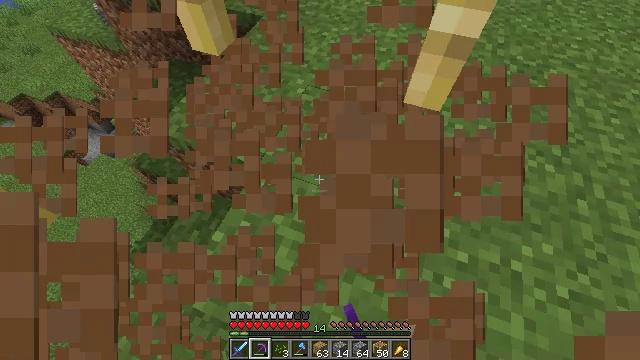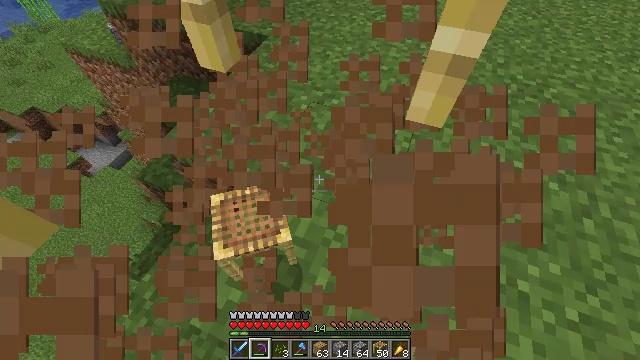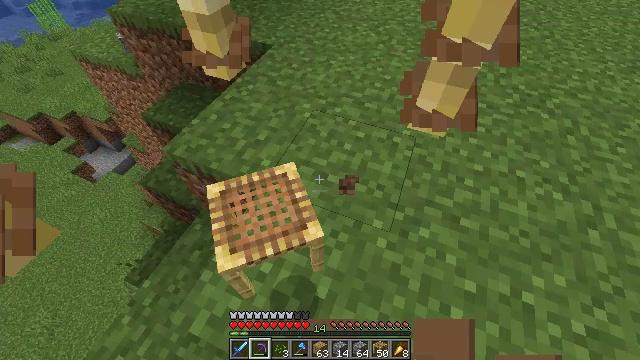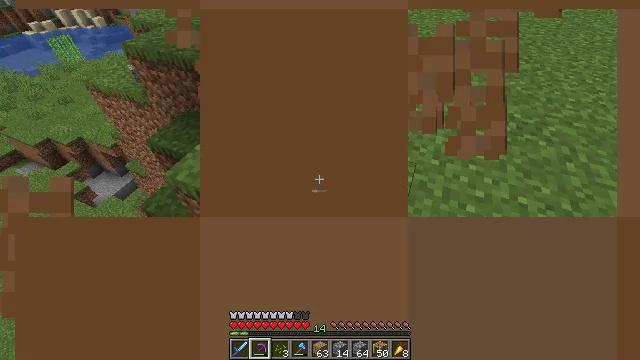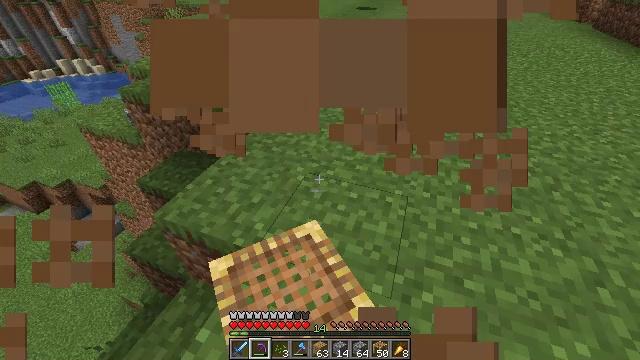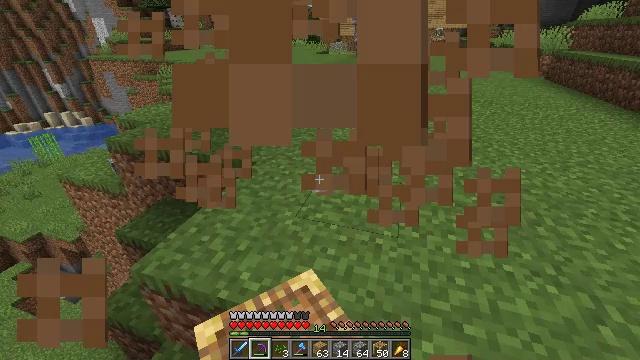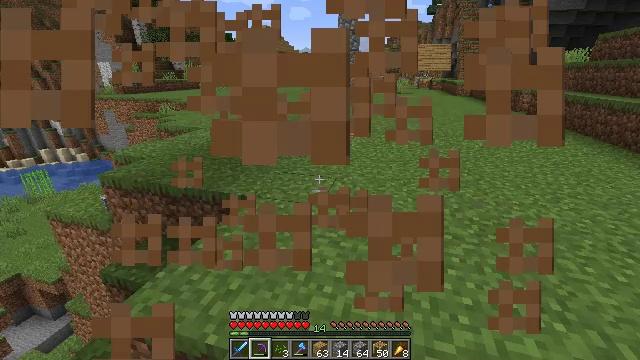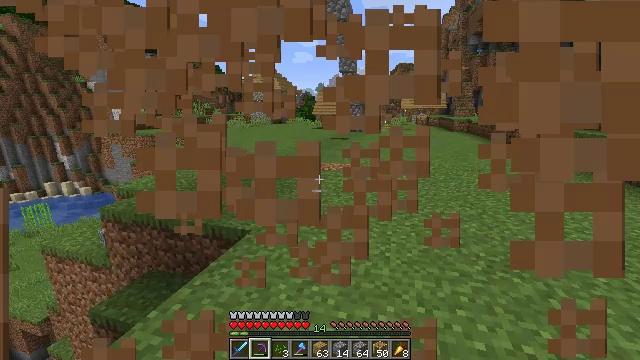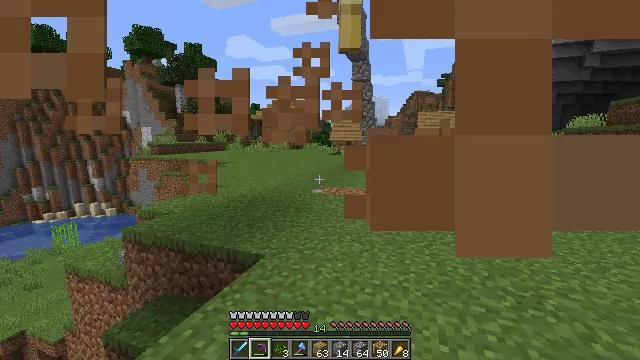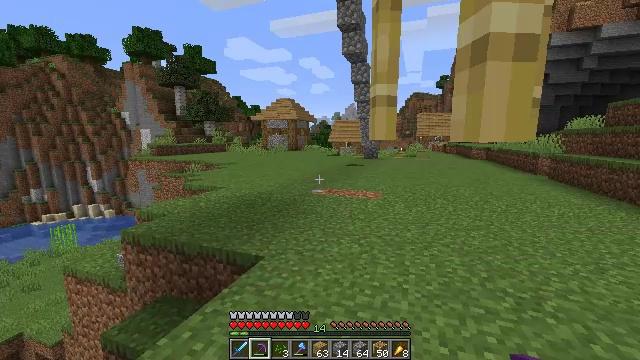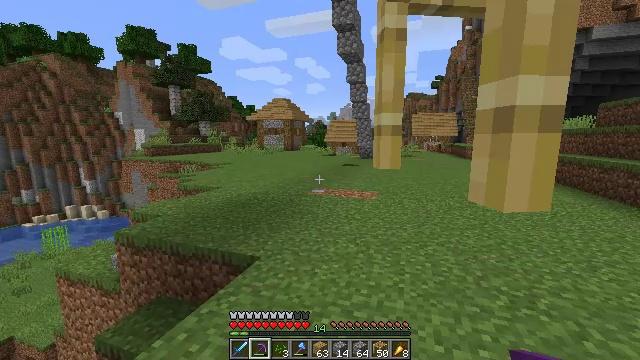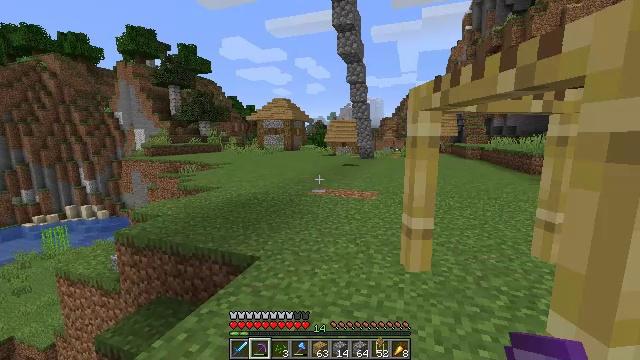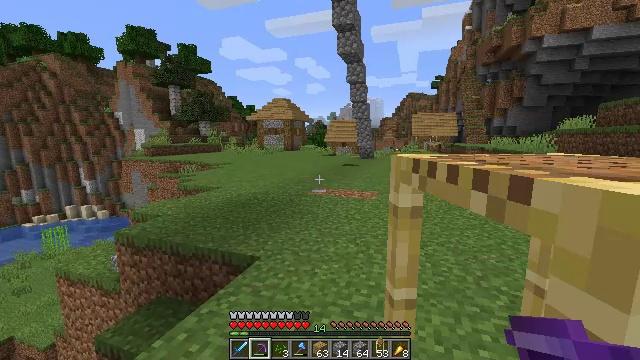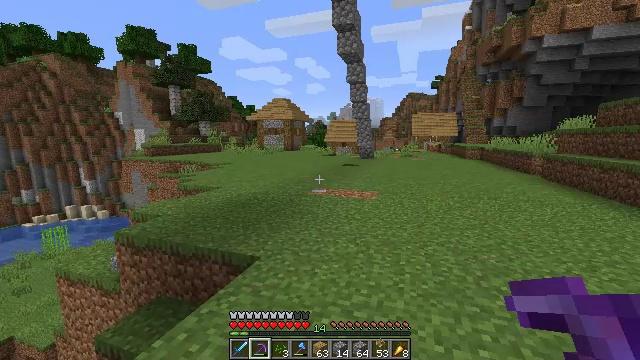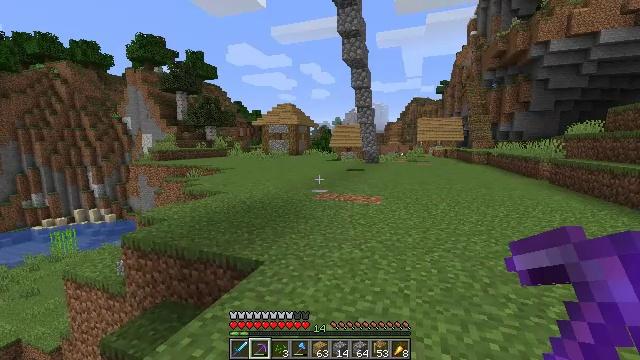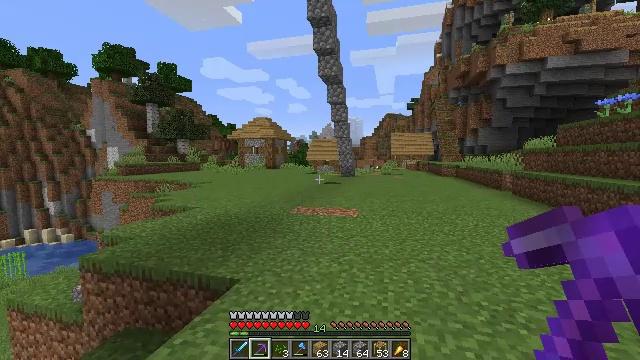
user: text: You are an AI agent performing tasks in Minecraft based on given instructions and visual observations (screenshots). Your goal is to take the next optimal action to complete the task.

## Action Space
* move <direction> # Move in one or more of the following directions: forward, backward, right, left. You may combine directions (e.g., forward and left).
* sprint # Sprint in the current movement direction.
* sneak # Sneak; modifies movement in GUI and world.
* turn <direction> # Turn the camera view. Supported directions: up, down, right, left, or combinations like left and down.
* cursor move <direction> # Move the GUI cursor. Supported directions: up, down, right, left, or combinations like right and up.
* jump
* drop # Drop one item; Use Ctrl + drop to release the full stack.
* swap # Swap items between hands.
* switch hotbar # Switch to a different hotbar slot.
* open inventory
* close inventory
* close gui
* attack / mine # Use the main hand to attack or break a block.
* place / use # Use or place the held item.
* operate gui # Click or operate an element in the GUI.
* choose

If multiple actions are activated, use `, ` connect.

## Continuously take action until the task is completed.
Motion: motion action
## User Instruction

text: Collect tall grass by breaking it.
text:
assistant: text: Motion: turn up
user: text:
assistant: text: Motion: turn up
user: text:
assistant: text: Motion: turn up
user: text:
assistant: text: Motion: turn right and up
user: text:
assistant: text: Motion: turn right and up
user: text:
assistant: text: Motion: turn right and up
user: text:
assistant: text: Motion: turn up
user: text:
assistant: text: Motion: turn left and up
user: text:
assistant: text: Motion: no_op
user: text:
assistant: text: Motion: no_op
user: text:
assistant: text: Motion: no_op
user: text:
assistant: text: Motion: no_op
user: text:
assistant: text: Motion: no_op
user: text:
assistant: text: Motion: turn left and up
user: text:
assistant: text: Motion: turn right and up
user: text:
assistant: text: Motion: turn right and up
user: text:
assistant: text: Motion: turn right and up
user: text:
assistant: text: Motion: turn right and up
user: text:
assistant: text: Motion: turn right and up
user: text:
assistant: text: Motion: turn right and up
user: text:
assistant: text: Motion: turn left and up
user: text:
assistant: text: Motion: turn left and up
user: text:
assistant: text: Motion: turn left and up
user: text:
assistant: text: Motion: turn up
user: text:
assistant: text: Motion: turn up
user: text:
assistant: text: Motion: turn up
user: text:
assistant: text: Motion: turn up
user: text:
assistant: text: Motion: turn up
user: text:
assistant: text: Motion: turn up
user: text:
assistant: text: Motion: turn right and up